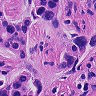
Metastatic tissue present: yes